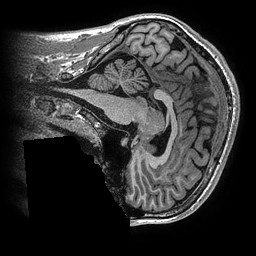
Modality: T1w
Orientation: sagittal
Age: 28
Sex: male
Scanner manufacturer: ge
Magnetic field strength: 3 T
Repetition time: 0.006952 s
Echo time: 0.00292 s